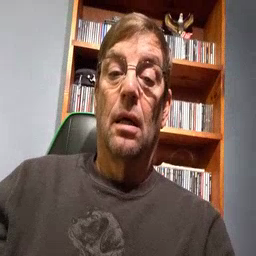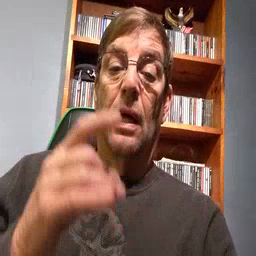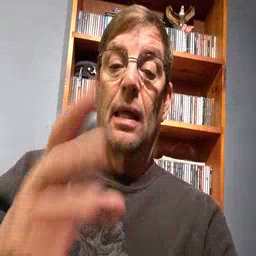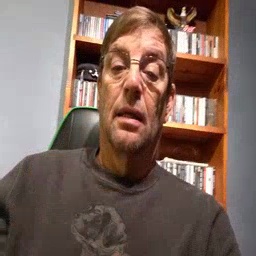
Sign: hate